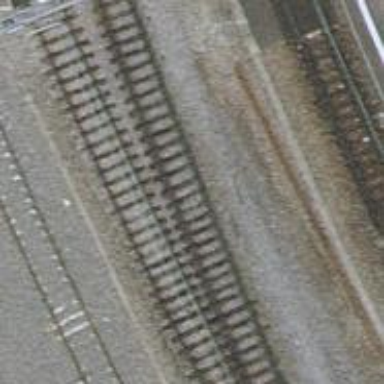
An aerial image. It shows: Siding railway track with electrified contact line.